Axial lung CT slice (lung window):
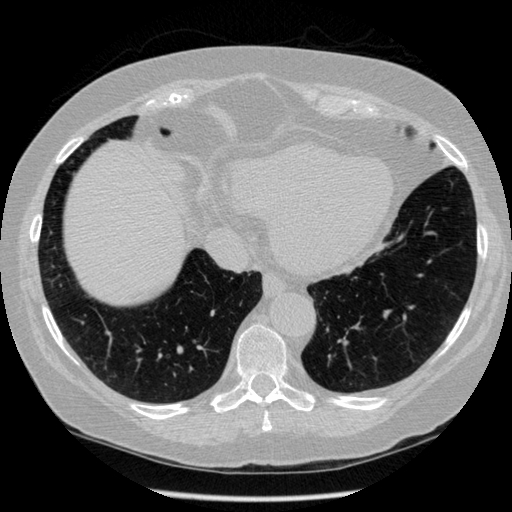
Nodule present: no